Question: I have a dataset that shows median weekly earnings for people with different education levels over a 15 year period. I am trying to do a scatterplot of the values for each of two education levels, but for some reason my plot orders the y values of each education level separately and then stacks them.

I'm not sure if this is a problem with how I gathered the original values or with how I am generating the plot, but I have looked through this and a few other sites and I cannot figure out how to fix this. I have included the code below.
'''
EdData <- read.csv("~/desktop/EdData.csv")
library(ggplot2)
library(tidyr)
library(dplyr)
EdData_Long <- gather(EdData, "Education", "Earnings", Weekly.Earnings.HS.Only, Weekly.Earnings.College, na.rm = FALSE)
ggplot(data = EdData_Long, aes(x = Year, y = Earnings, colour = Education)) + geom_point()
'''
I'm pretty new to R, so I'm sorry if this is really basic. I promise I did try to find the answer before posting, but I do not even know the right terms to describe the problem I am having. Thanks in advance for any help you can offer.
In case it is helpful, I have posted the (very small) data set <URL>
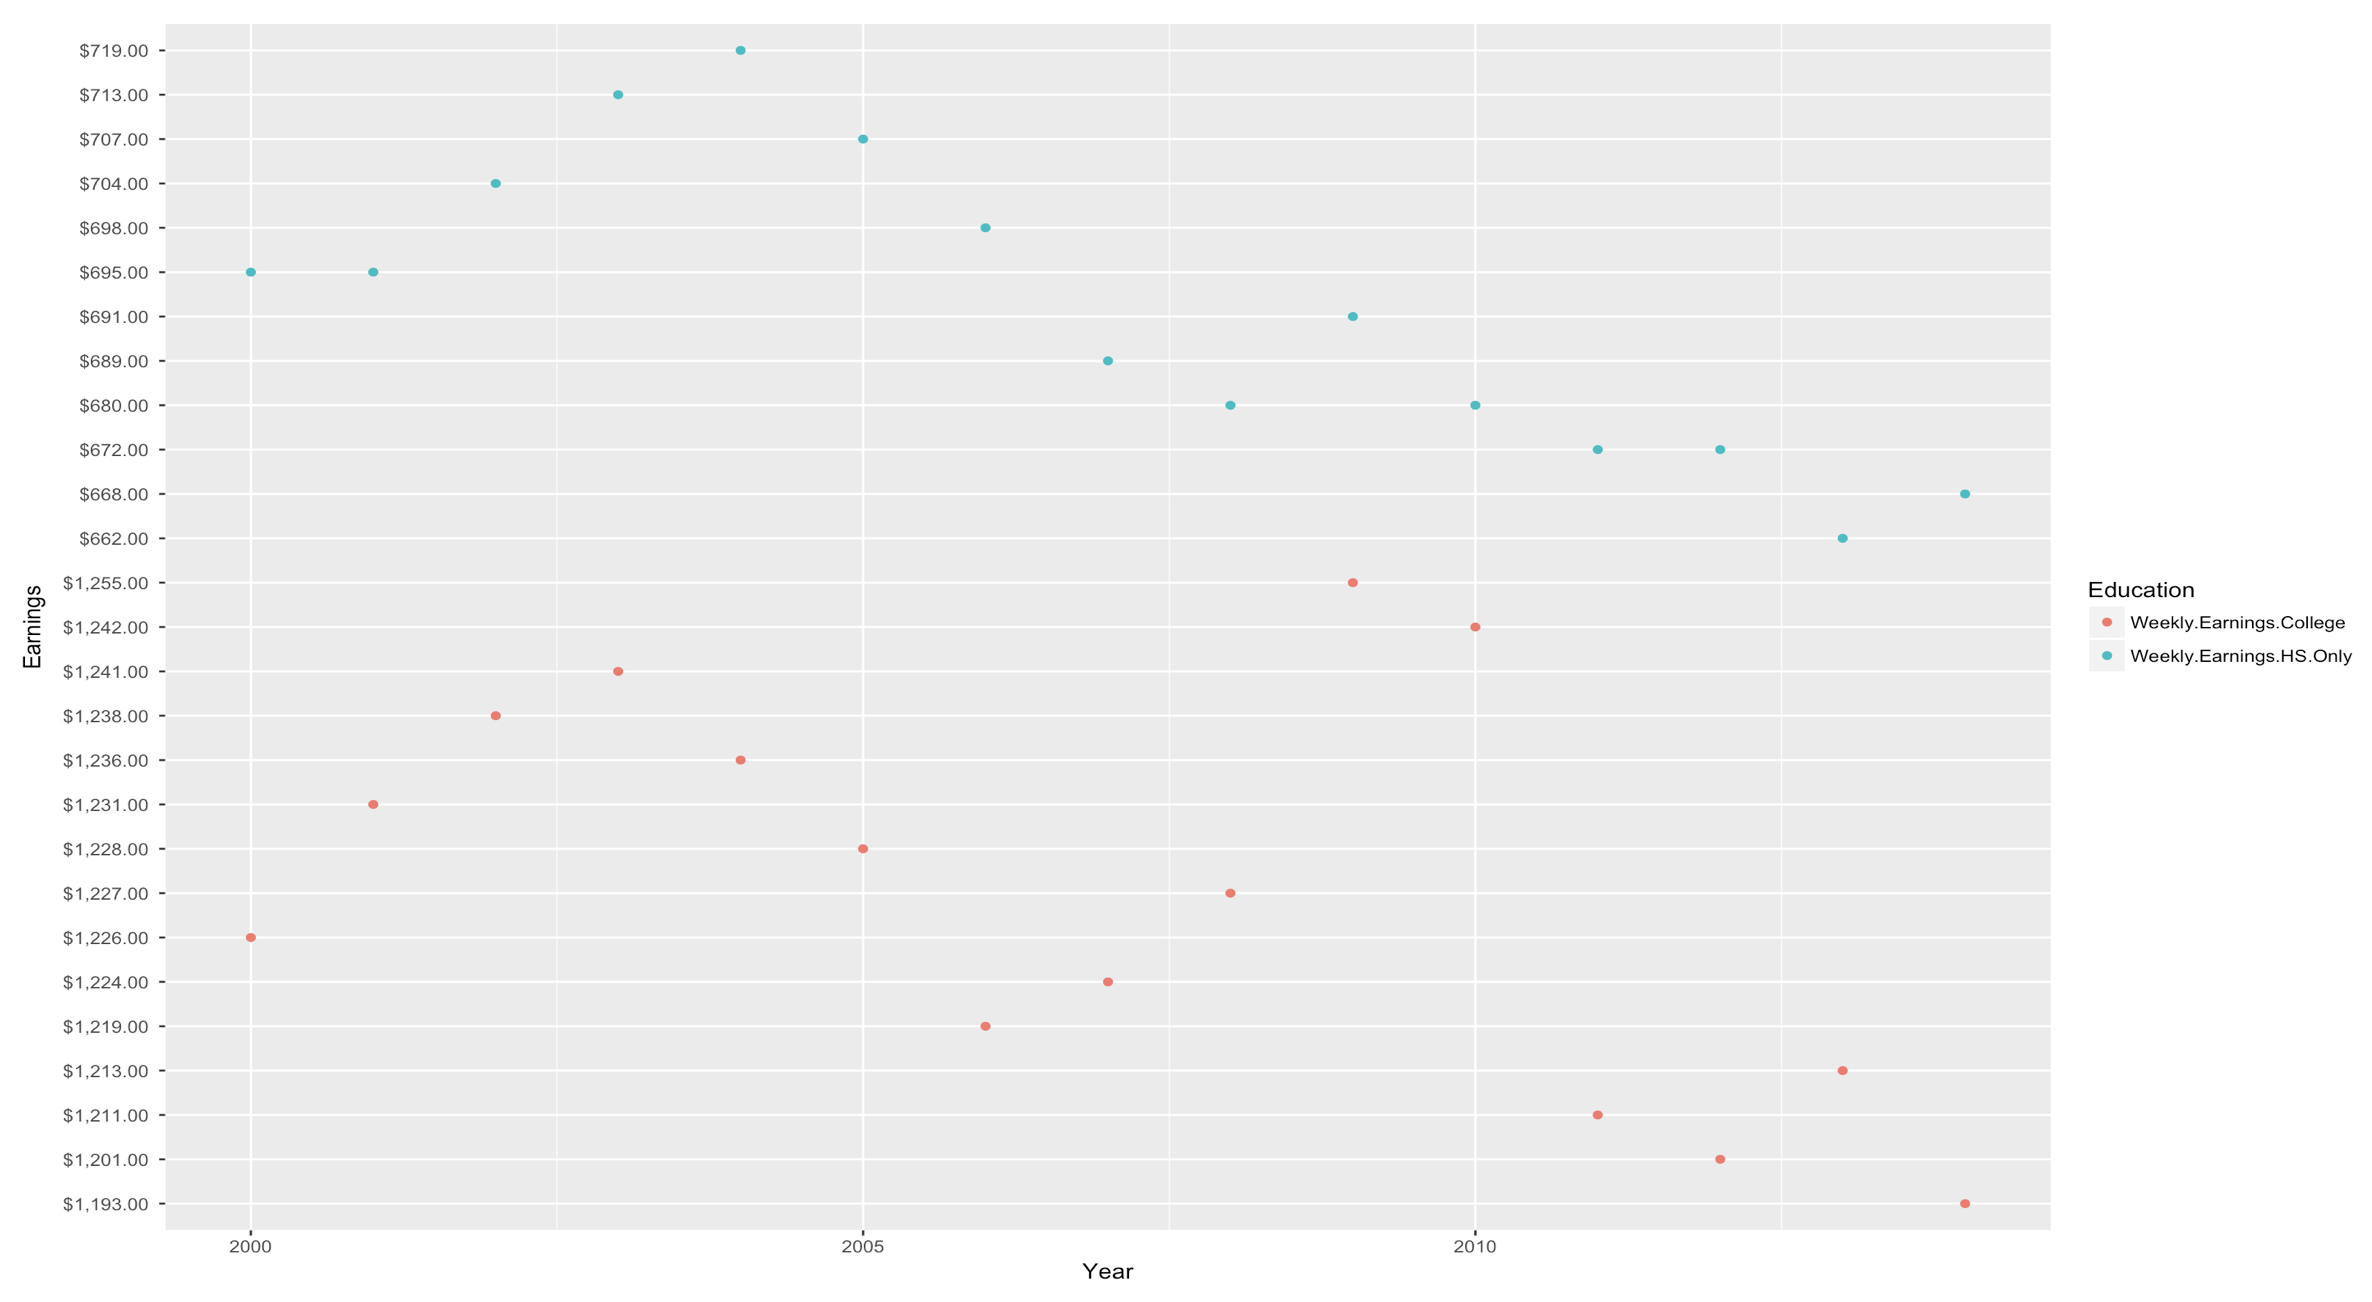
Answer: Your csv file appears to be corrupt. I cleaned it up with the same data and your same code and got this:
<URL>
Is this what you were talking about?